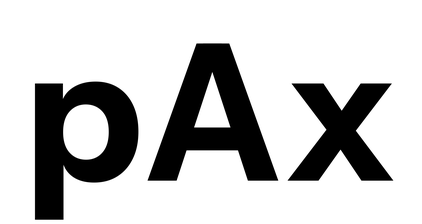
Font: InstrumentSans_Bold